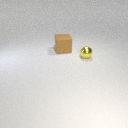
small yellow metal sphere to the right of large brown rubber cube